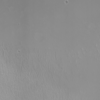
Label: not_dusty